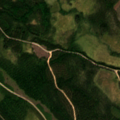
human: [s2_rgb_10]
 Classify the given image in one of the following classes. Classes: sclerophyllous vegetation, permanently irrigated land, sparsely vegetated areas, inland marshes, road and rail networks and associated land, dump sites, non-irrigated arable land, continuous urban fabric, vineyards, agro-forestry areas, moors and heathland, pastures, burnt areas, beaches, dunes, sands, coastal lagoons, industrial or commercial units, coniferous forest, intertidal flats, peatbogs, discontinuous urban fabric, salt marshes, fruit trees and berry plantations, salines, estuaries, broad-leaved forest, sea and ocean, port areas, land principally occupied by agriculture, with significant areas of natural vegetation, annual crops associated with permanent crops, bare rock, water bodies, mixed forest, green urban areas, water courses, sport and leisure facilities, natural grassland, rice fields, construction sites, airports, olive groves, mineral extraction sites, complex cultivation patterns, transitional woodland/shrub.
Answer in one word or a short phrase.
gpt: coniferous forest, transitional woodland/shrub